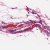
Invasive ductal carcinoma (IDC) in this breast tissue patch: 0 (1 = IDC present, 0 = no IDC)